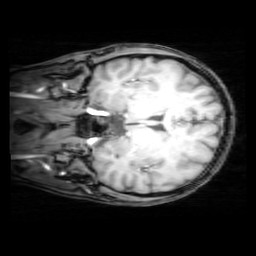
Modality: T1w
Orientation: coronal
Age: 25
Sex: female
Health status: healthy
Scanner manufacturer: philips
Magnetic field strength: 3 T
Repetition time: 0.012 s
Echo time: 0.0037 s